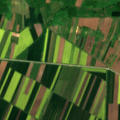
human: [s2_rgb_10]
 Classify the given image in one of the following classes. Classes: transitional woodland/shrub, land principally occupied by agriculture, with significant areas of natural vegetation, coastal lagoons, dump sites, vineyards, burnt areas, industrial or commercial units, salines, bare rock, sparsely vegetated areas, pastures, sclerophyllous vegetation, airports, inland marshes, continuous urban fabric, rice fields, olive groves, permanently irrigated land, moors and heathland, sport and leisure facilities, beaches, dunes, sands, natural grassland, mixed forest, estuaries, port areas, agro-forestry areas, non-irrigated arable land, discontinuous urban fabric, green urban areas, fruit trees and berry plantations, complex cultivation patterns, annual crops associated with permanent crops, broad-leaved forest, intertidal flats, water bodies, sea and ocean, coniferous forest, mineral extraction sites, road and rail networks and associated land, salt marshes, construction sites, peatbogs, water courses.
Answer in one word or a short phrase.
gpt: non-irrigated arable land, complex cultivation patterns, land principally occupied by agriculture, with significant areas of natural vegetation